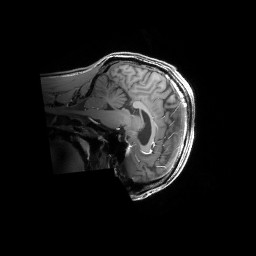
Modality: T1w
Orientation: sagittal
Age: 30
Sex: male
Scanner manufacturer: siemens
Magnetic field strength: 6.98 T
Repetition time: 2.37 s
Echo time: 0.00231 s